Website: apple
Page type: account-selection
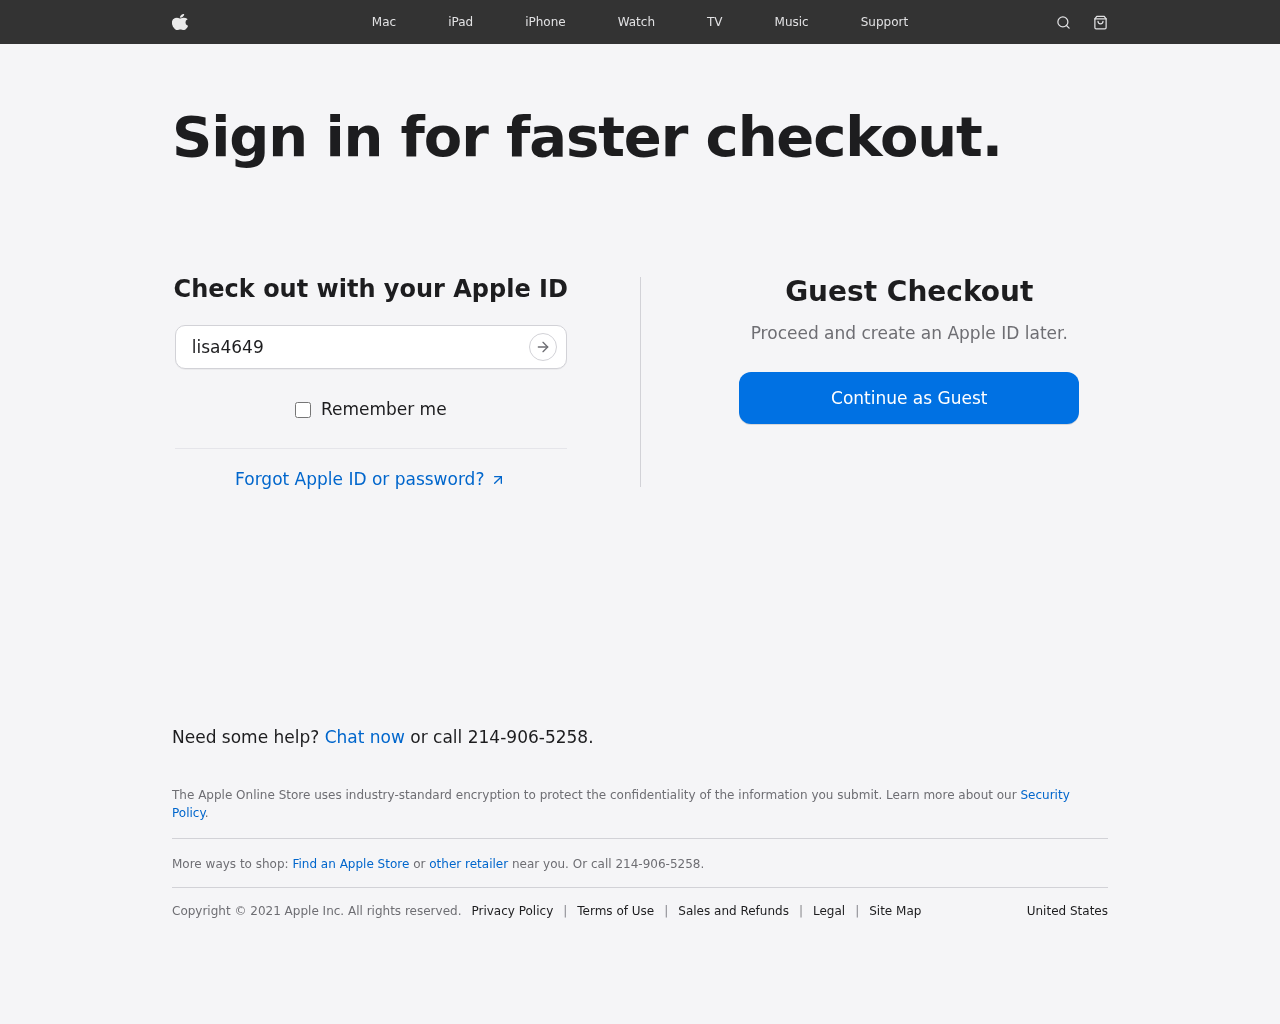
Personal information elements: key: PII_LOGIN_USERNAME
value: lisa4649